Question: I am working on a platformer game that will use tile maps, which I don't know if is a good idea!
I've made a neat tile map editor with tools for setting a spawn point etc. but now that I want to be able to test play the game after editing map and for future use I need of course integrate physics which I've done with Box2D which comes with LibGDX!
I am creating a method to create a collision map from tile map which has data if tile is collideable or not!
So I came up with this great idea:
loop through the map and if we find a colliding tile loop through its neighbor tiles and see if they're colliding too, and do this til noncolliding tile is found when we set width and height for the colliding rectangle
after we got bunch of rectangle I sort them in order from biggest square to smallest so we get biggest pieces and I add the rectangles to final list and check against the final rect if any of them overlaps with current body so I don't have overlapping bodys
But you know, code tells more than 1000 words, right?
'''
public void createBody() {
List<Rectangle> allRects = new ArrayList<Rectangle>();
for(int x = 0; x < info.getWidth(); x++) {
for(int y = 0; y < info.getHeight(); y++) {
if(tiles[x][y].getInfo().isColliding()) {
int width = 1;
int height = 1;
//loop through neighbors horizontally
for(int i = 0; i < info.getWidth() - x; i++) {
if(!tiles[x + i][y].getInfo().isColliding()) {
//if tile is not clipped, we set width to i which is current x offset
width = i;
break;
}
}
//only if width is bigger than zero can the rect have any tiels..
if(width > 0) {
boolean breakingBad = false;
//loop through neighbors horizontally
for(int j = 0; j < info.getHeight() - y; j++) {
//loop though neigbors vertizally
for(int i = 0; i < width; i++) {
//check if tile is not colliding
if(!tiles[x + i][y + j].getInfo().isColliding()) {
//and if so, we set height to j which is current y offset
height = j;
//breaking bad aka leaving both loops
breakingBad = true;
break;
}
}
if(breakingBad) {
break;
}
}
}
if(width * height > 0)
allRects.add(new Rectangle(x, y, width, height));
}
}
}
Collections.sort(allRects, new Comparator<Rectangle>() {
@Override
public int compare(Rectangle o1, Rectangle o2) {
Integer o1Square = o1.width * o1.height;
Integer o2Square = o2.width * o2.height;
return o2Square.compareTo(o1Square);
}
});
List<Rectangle> finalRects = new ArrayList<Rectangle>();
mainloop:
for(Rectangle rect: allRects) {
for(Rectangle finalRect: finalRects) {
if(finalRect.contains(rect)) {
continue mainloop;
}
}
finalRects.add(rect);
}
for(Rectangle rect: finalRects) {
PolygonShape polyShape = new PolygonShape();
polyShape.setAsBox((float)rect.getWidth() / 2, (float)rect.getHeight() / 2, Vector2.tmp.set((float)rect.getCenterX(), (float)rect.getCenterY()), 0f);
mapBody.createFixture(polyShape, 1);
polyShape.dispose();
}
}
'''

however this sill seems pretty inefficient because for some reasons its still creating smaller fixtures than it could be possible, for example in upper right corner
also its creating single fixtures in the corners of the center rectangle and I can't figure out why!
Is the whole idea all inefficient, and should I use other method or manually create collision maps or what could be the best idea?
Originally each tile was its own fixture which caused weird bugs on their edges as expected
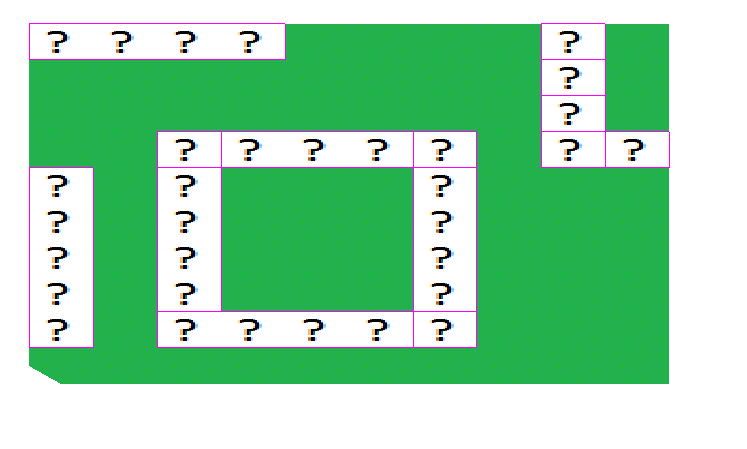
Answer: First off, a custom tile mapping tool is a great idea on the surface, but you're reinventing the wheel.
libGDX has built-in support for TMX maps.
<URL>
Instead of using your homebrew editor, you can use a full featured editor such as this Tiled - <URL>
So once you have a better system in place for your maps, I would look at this from an object oriented perspective. Since you want to use box2d physics, each . So all you need to do is assign a physics body to each collidableTile, and set the size according to your standard tile size.
Don't forget that there is a difference between the box2d world and your game screen, where box2d is measured in metric units, and your screen is measured in pixels. So you need to do some math to set positions and size properly. If you want a set of tiles to share a body, you may want to pass in the body as a parameter when you construct each collidableTile, and then adjust the size of the body based on how many adjacent tiles you can find. More complex shapes for the physics body may be more complex.
You can also save resources by setting those tiles to 'sleep', where box2d does a reduced simulation on those bodies until it detects a collision. If you're only using box2d for collision detection on terrain, you may want to consider other options, like using shape libraries to detect intersections, and then setting the box2d physics on your player characters body to stop downward acceleration while there is contact, or something.